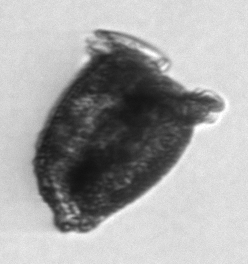
Label: Dinophysis_norvegica